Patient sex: M
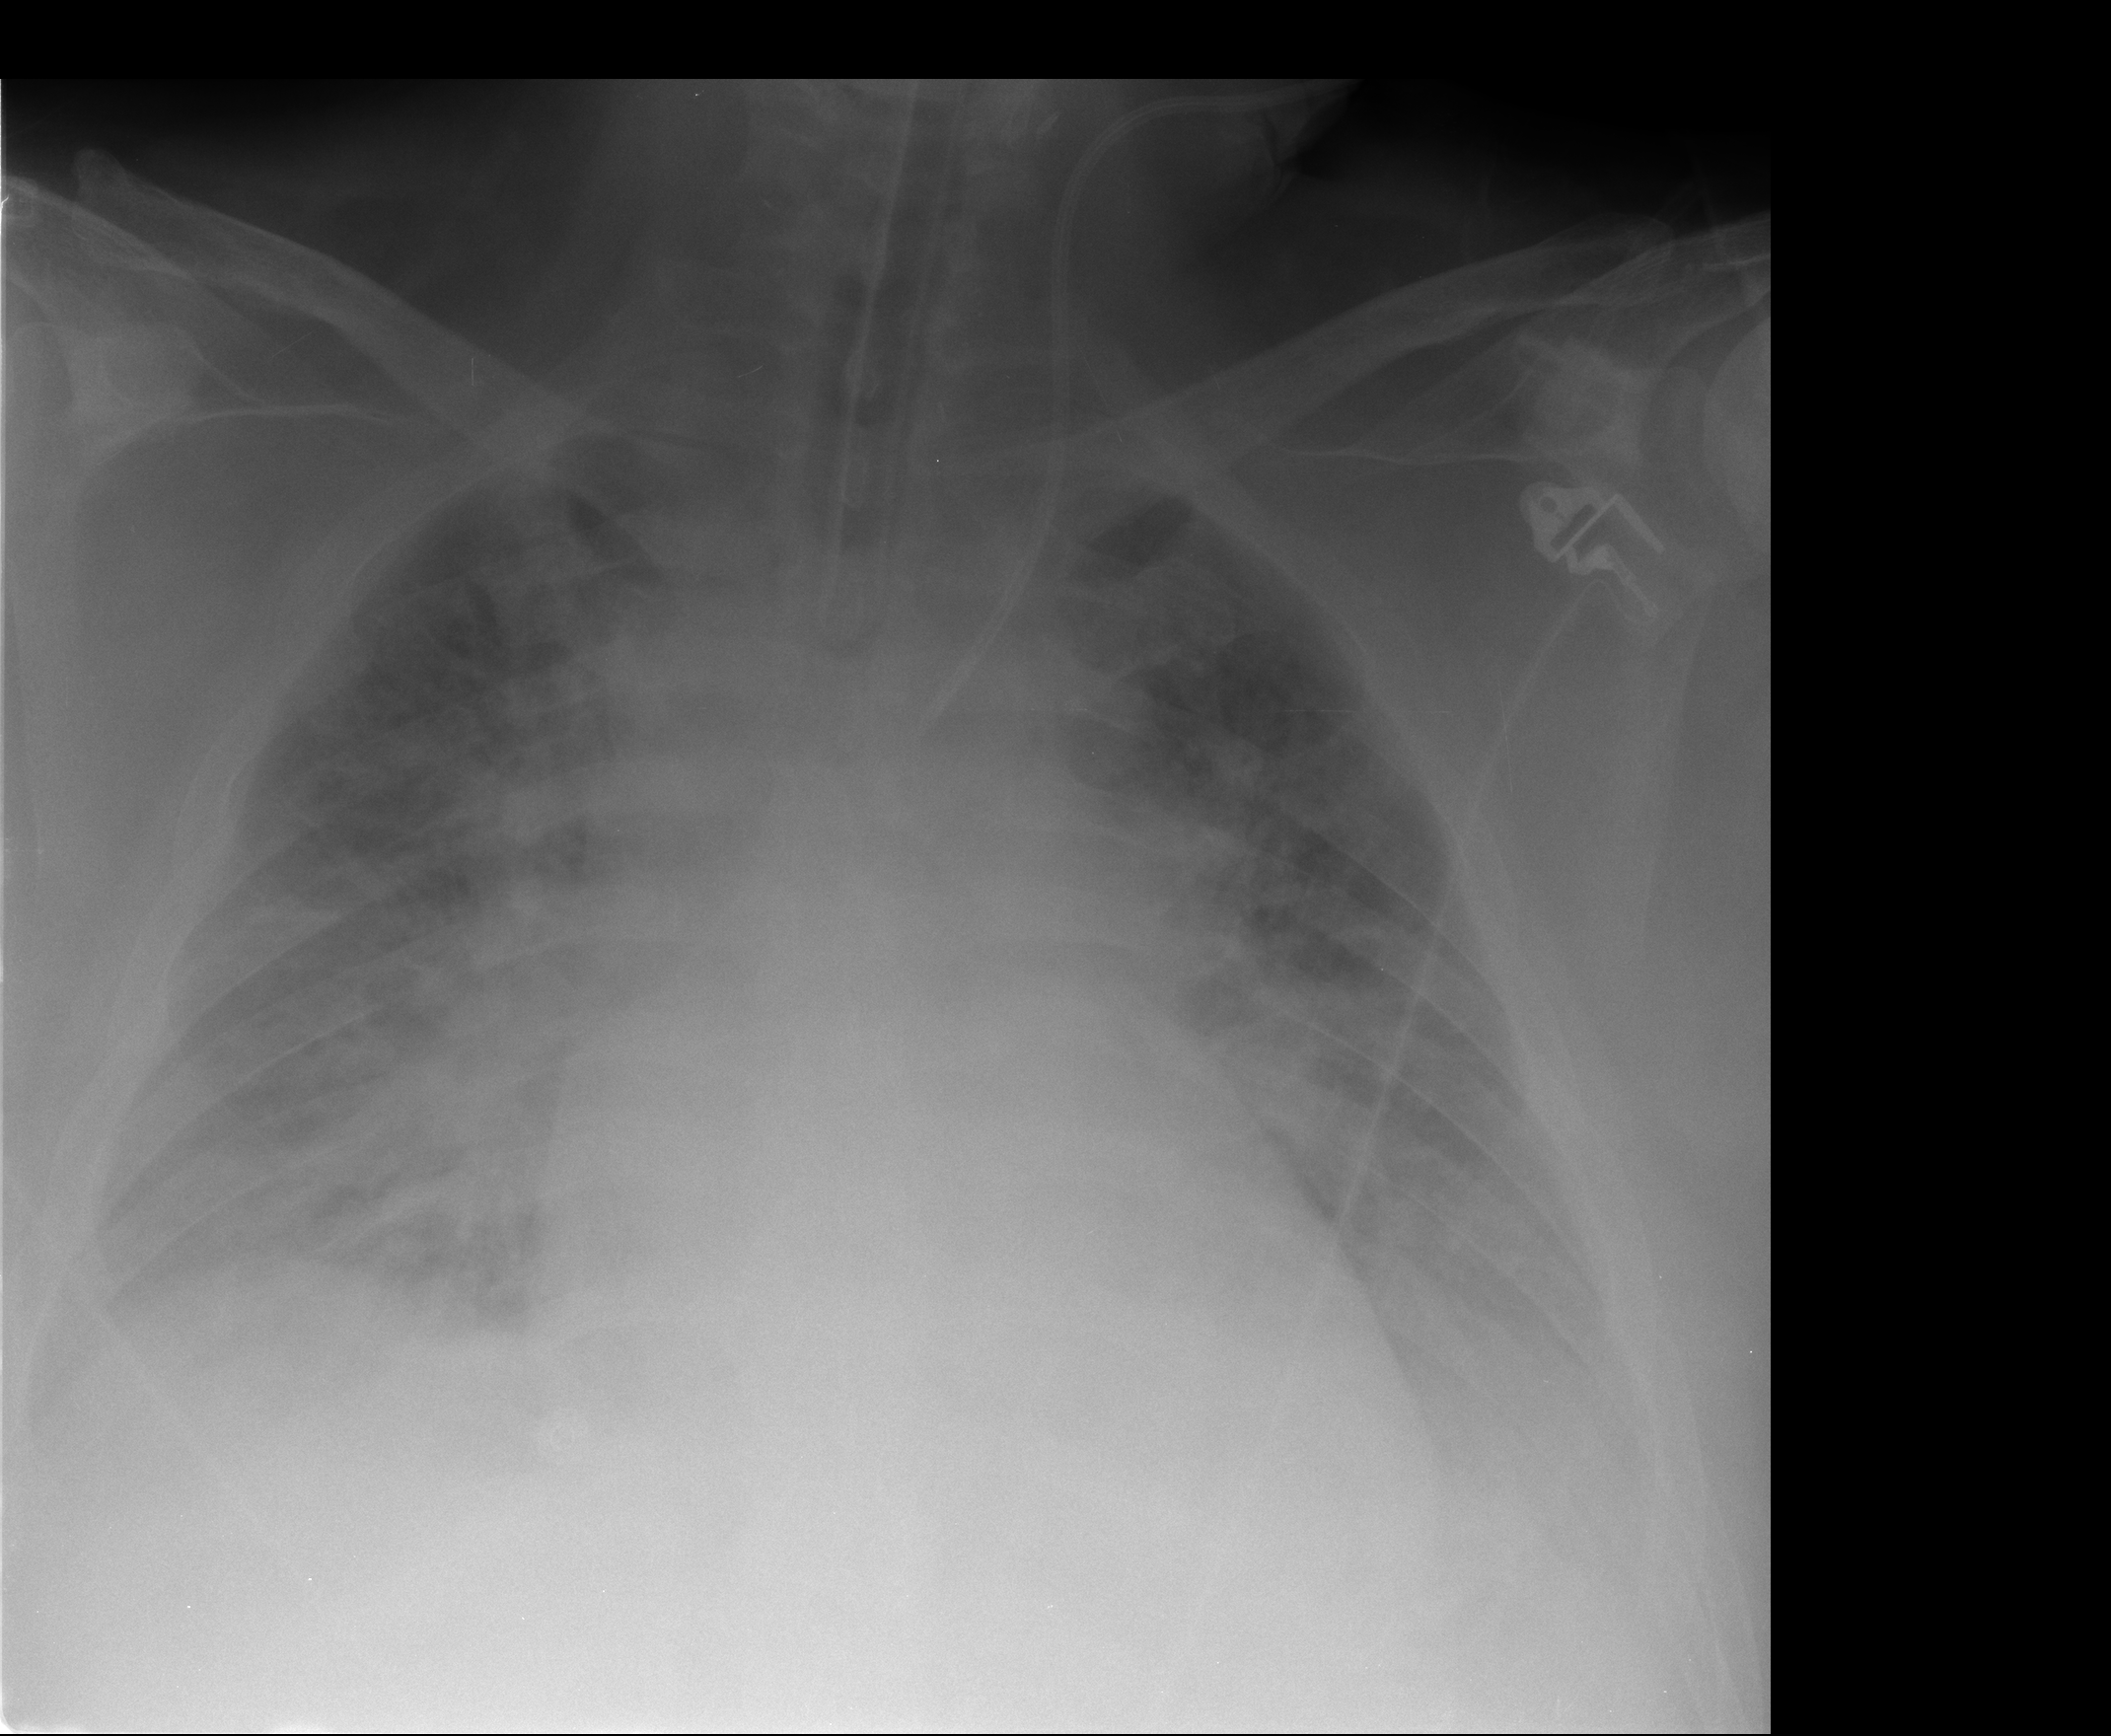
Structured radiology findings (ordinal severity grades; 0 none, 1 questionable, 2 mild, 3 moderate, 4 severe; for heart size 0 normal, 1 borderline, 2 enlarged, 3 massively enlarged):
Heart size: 2
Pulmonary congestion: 3
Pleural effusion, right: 2
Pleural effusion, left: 2
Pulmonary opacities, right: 3
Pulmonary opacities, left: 3
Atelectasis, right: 3
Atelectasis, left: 3